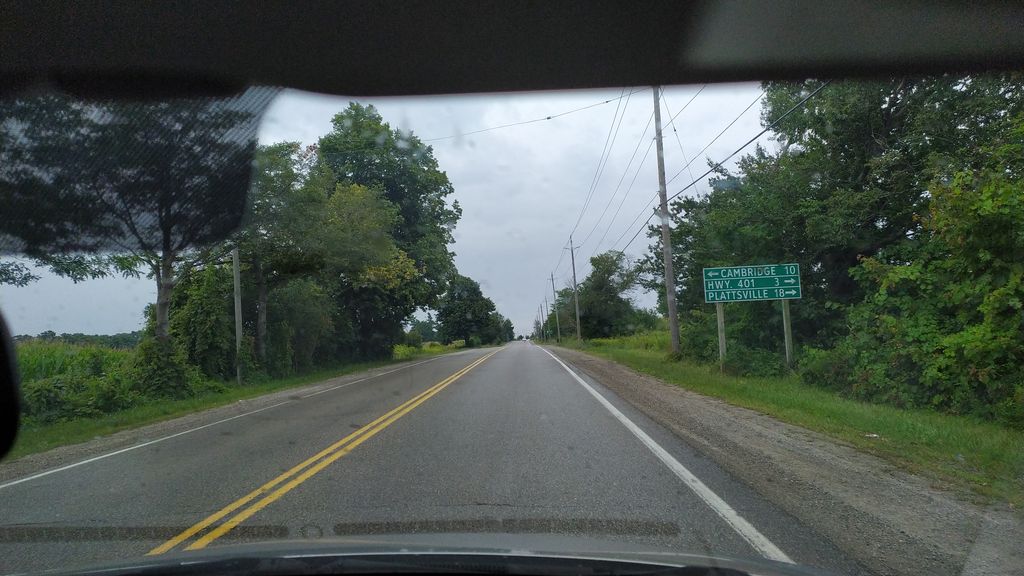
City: kitchener-waterloo